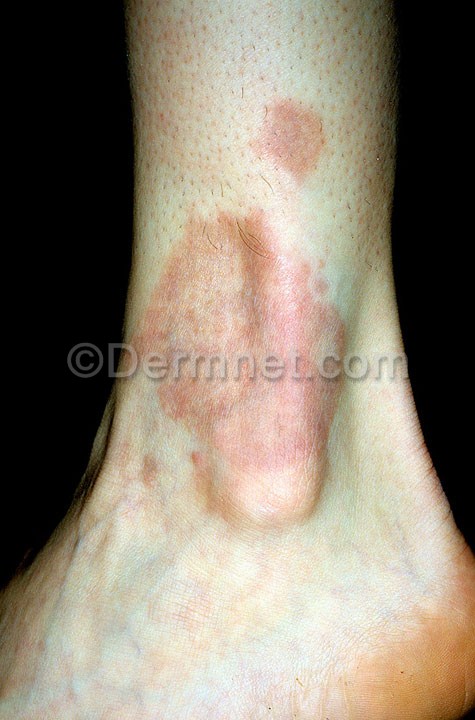
Disease: Systemic Disease